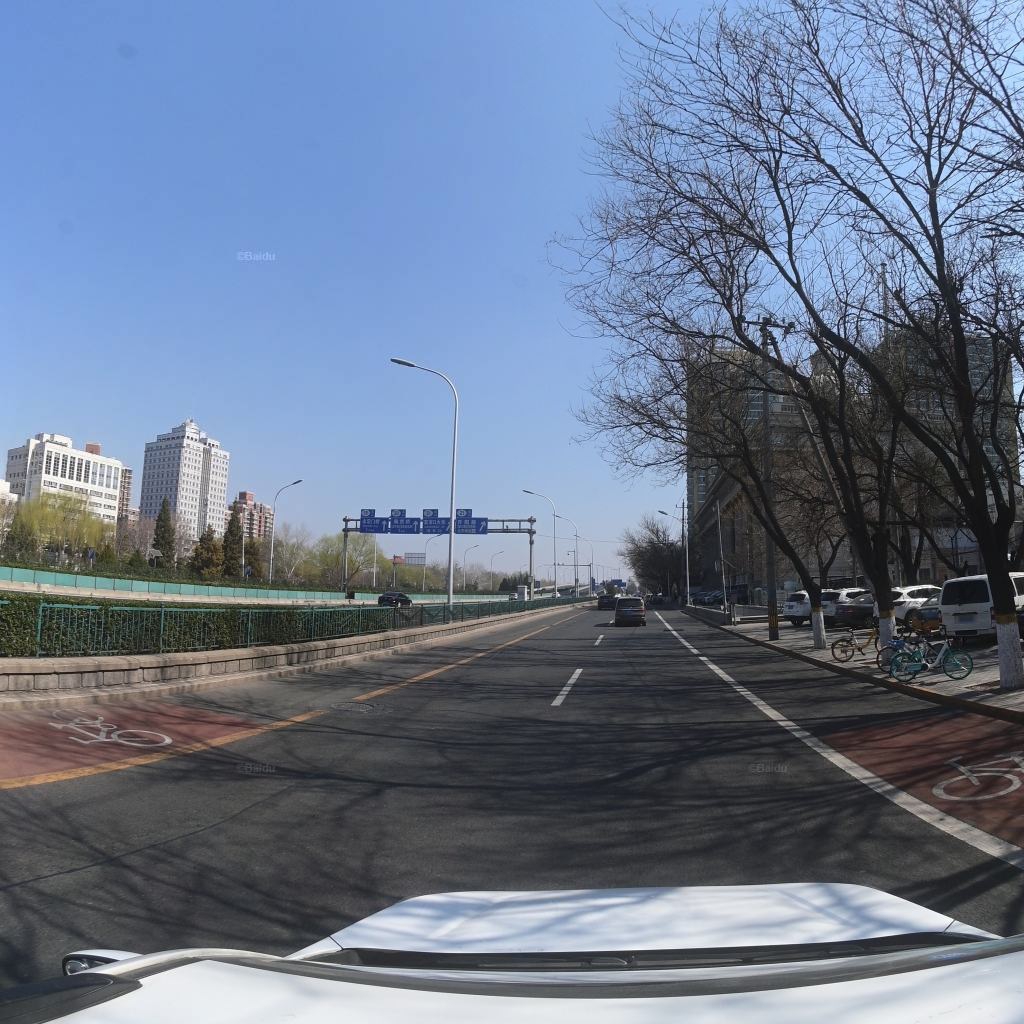
Region: Fengtai
Road damage annotations: manhole cover, longitudinal patch